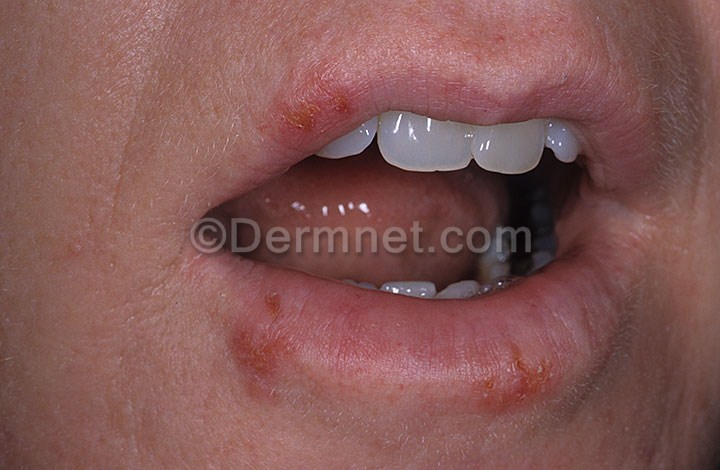
Disease: Warts Molluscum and other Viral Infections